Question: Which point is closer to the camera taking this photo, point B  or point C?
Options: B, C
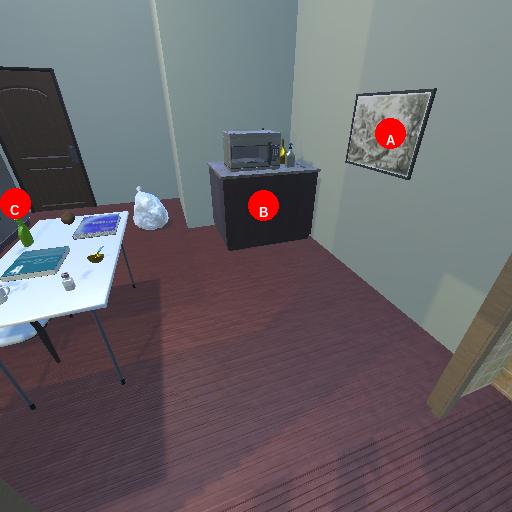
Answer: B